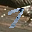
Label: 7